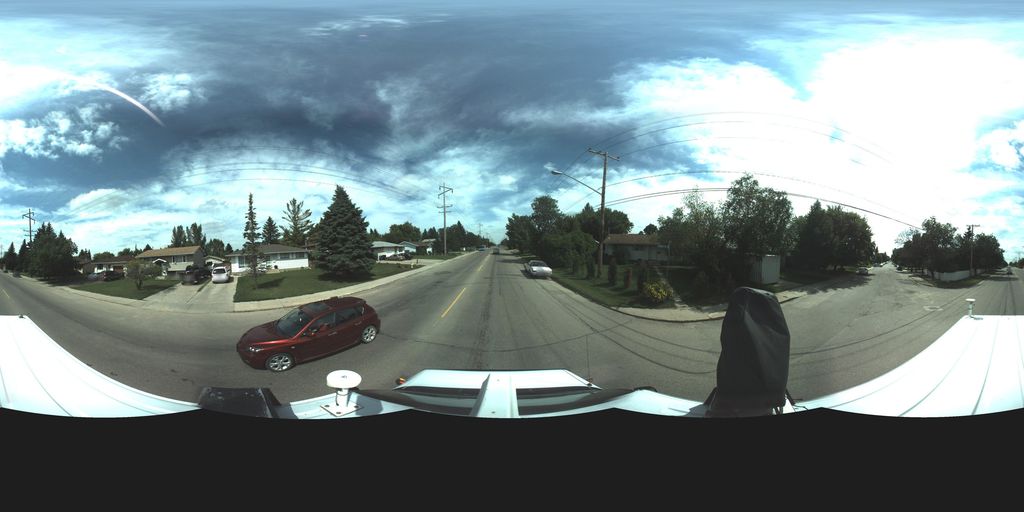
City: saskatoon